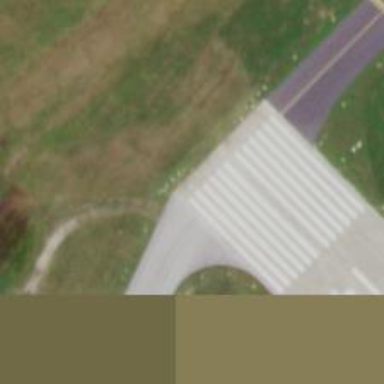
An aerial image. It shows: Image of taxiway at airport.